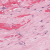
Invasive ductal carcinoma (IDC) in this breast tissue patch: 0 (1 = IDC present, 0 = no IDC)